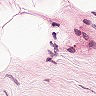
Metastatic tissue present: no